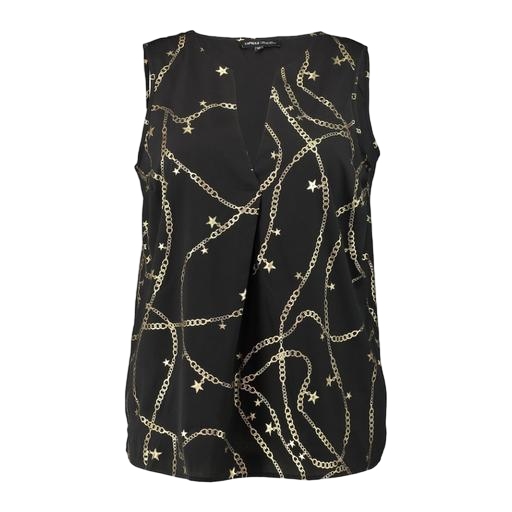
v-neck and gold print, black stars blouse, black v-neck printed tank top, white background